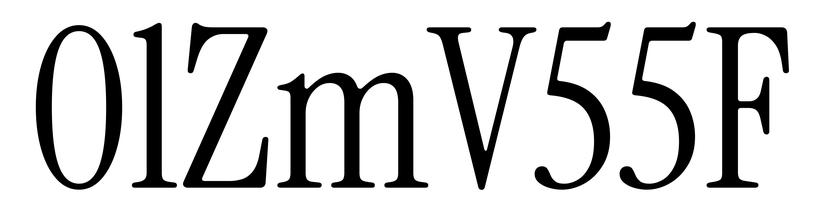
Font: InstrumentSerif-Regular